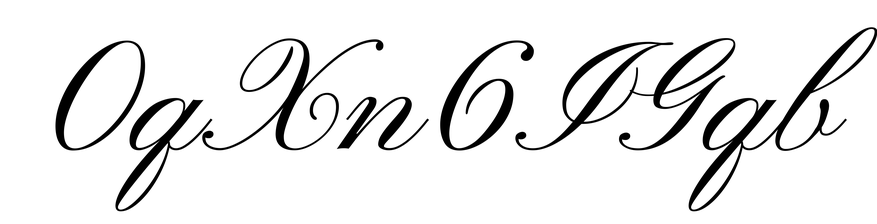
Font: PinyonScript-Regular